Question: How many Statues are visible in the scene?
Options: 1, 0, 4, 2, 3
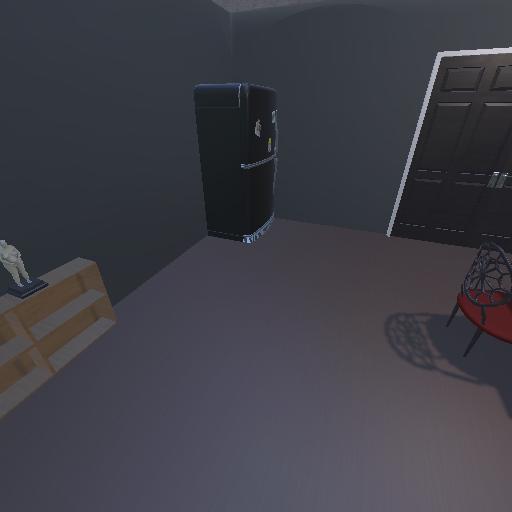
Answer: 1